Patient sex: M
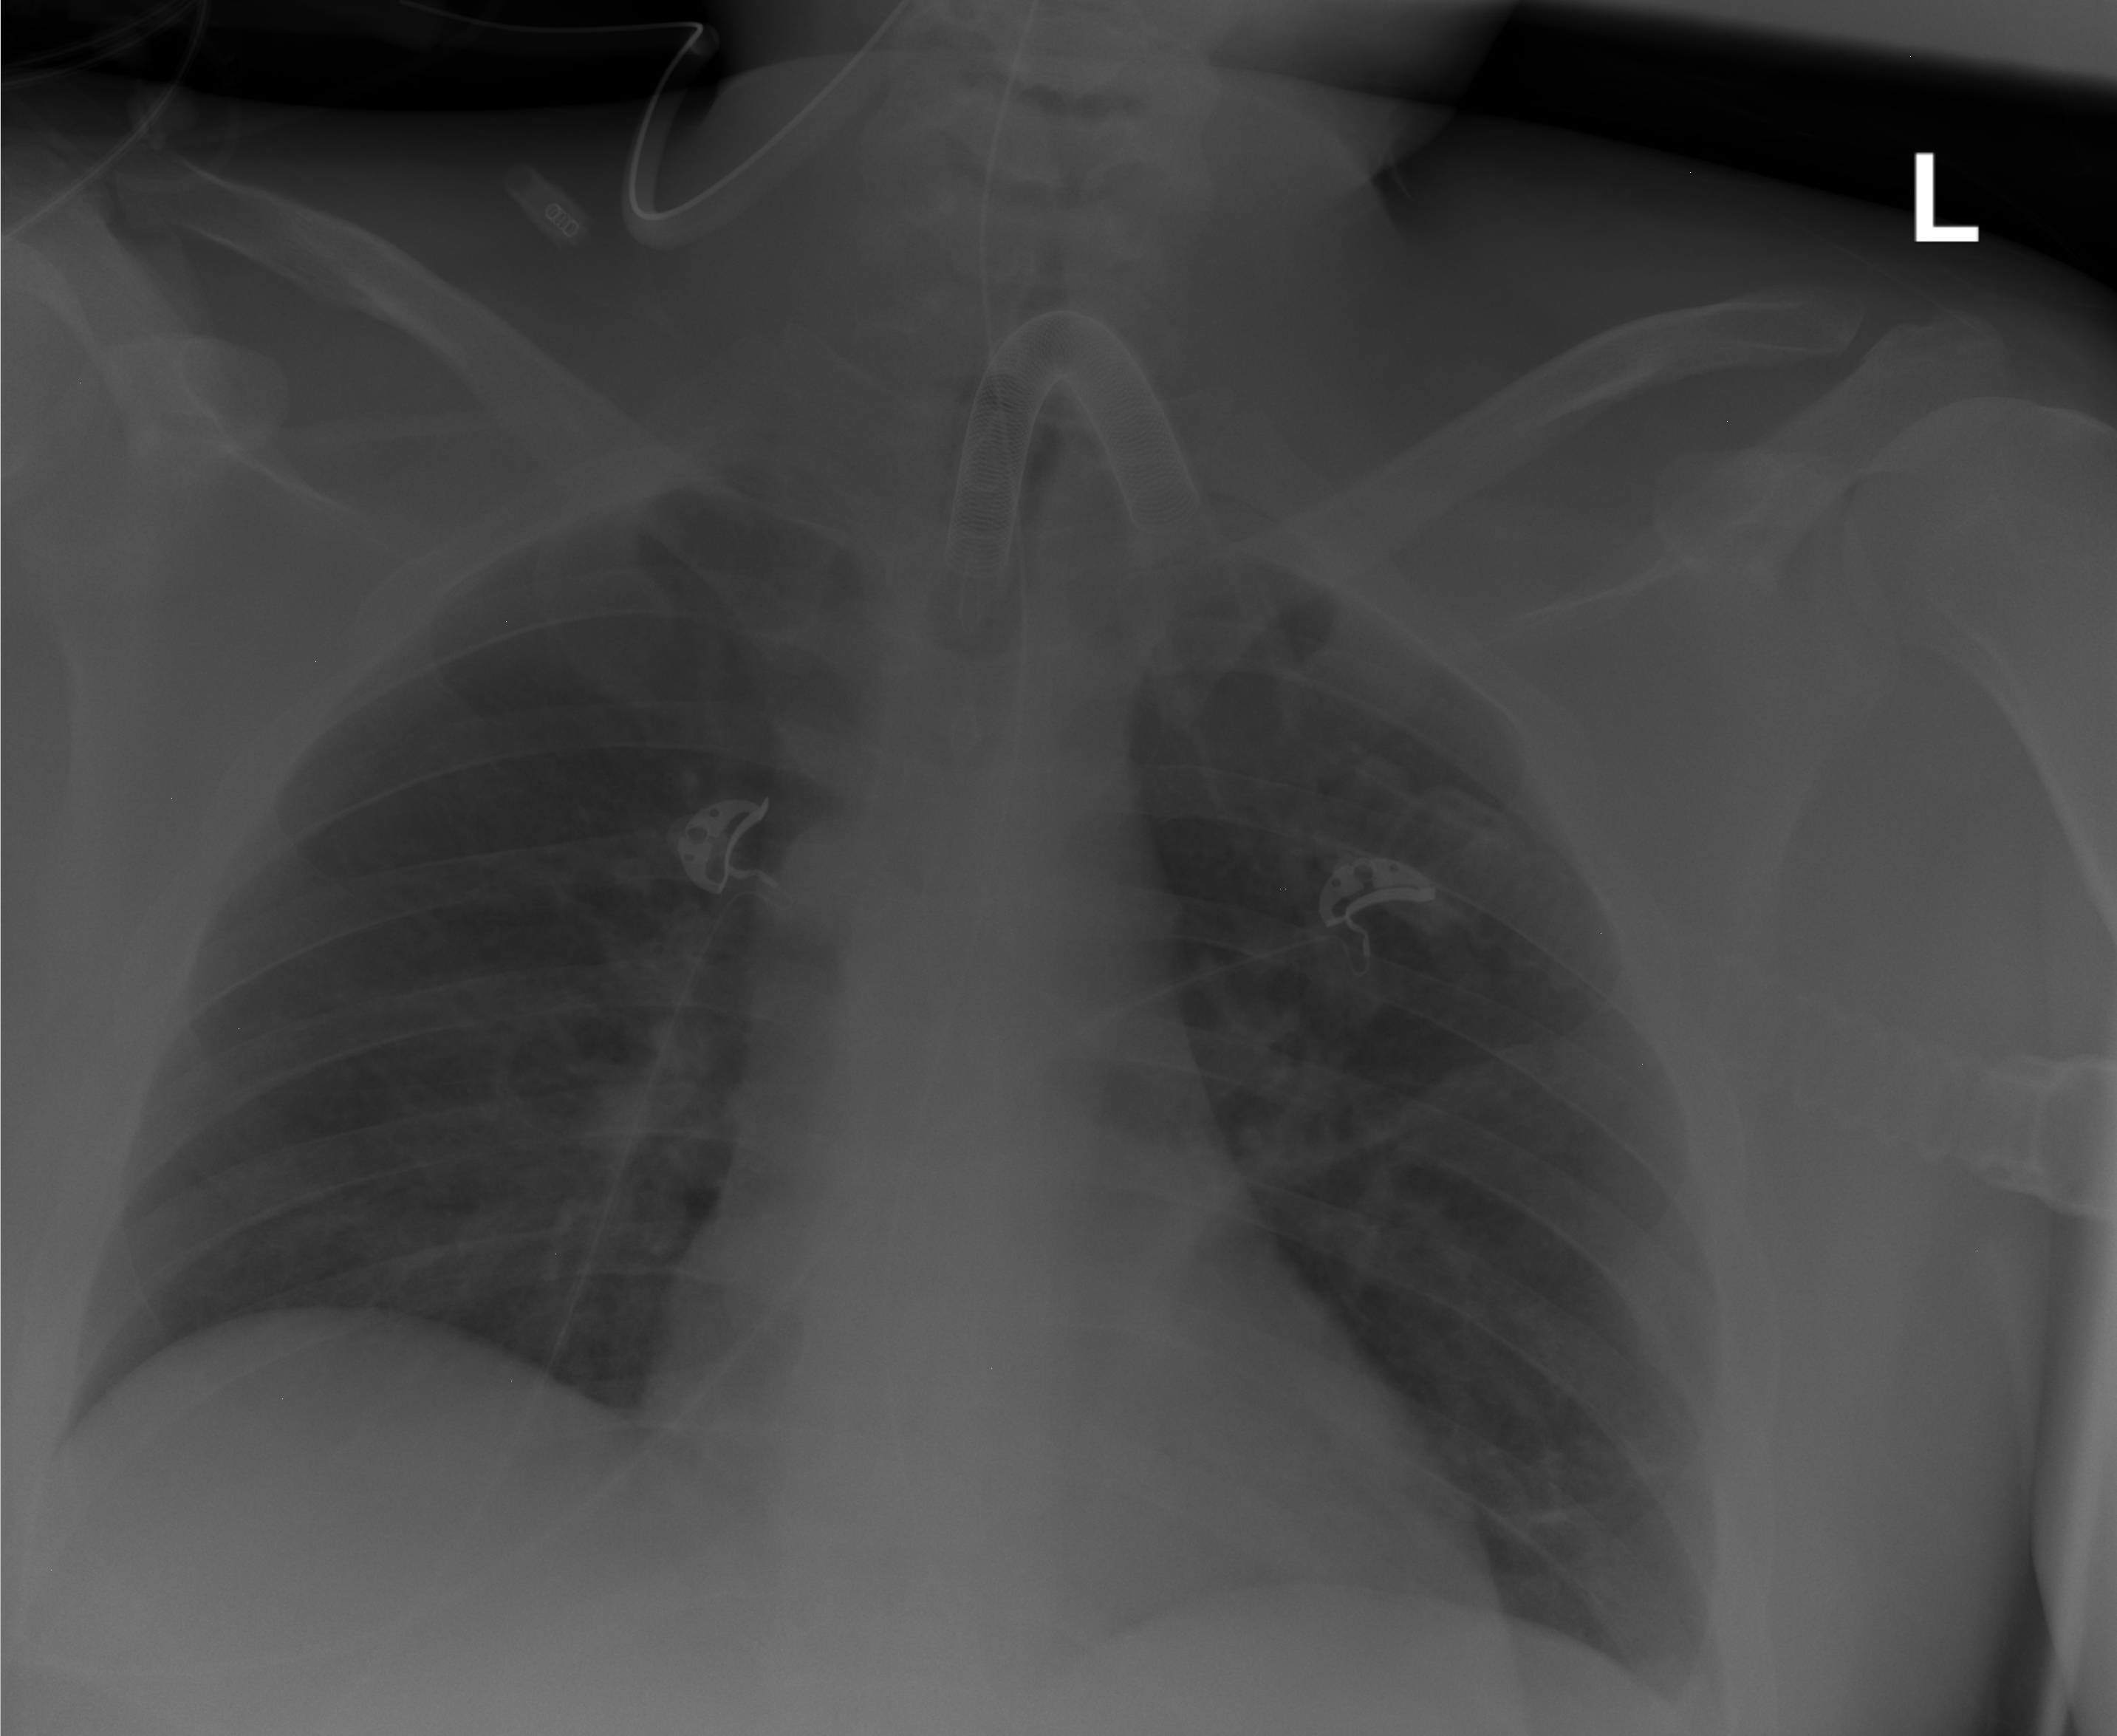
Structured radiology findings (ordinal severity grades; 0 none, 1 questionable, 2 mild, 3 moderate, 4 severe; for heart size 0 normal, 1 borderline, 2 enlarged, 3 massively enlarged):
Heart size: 1
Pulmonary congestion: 0
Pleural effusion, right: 0
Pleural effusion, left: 0
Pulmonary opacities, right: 0
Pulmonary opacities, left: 0
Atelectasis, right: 0
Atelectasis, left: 2